Question: I'm trying to check if this string has any value or not.
Making this check :
'''
if (!nValue.isEmpty) {
>> Breakpoint
.
.
.
}
'''
The debugger at breakpoint shows me the string is nil

Is the string really nil? Is there a better way to check the text in string in this case? I'm looking for something on lines of
'[self.nValue isEqualToString: @""]' from objective-C
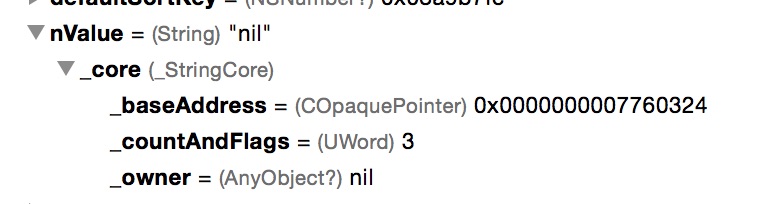
Answer: Turns out the string gets value "nil" when I assign it from a NSNumber, and that 'num.integerValue' is 0